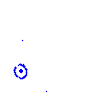
Particle: proton